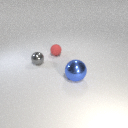
small gray metal sphere to the left of large blue metal sphere